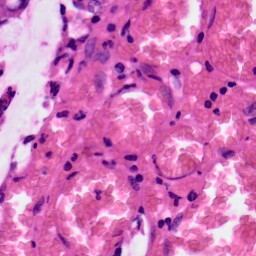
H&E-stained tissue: Colon